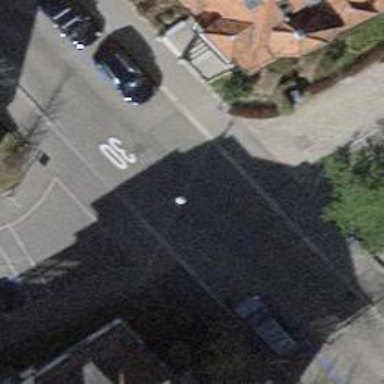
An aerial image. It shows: Residential road with sett surface.